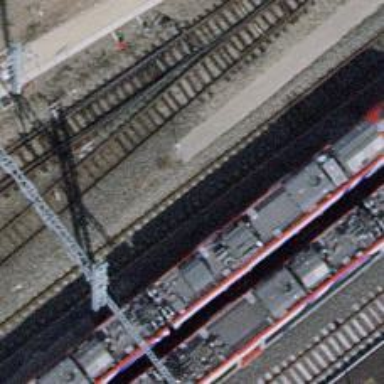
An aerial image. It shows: Railway track with contact lines for electrification.